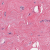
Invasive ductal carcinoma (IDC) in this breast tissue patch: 0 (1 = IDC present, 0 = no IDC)